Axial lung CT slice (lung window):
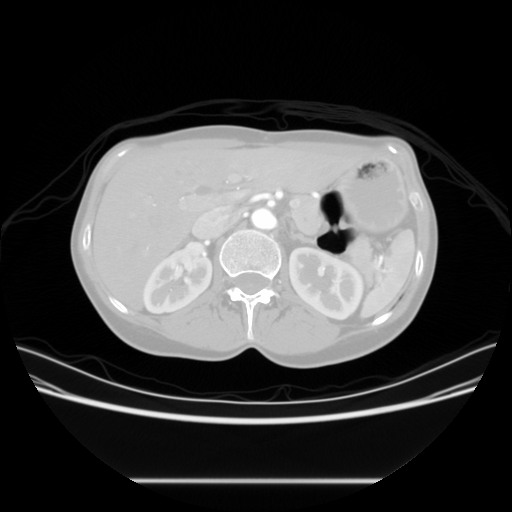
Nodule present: no